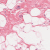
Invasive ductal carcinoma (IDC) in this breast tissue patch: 0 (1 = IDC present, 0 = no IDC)